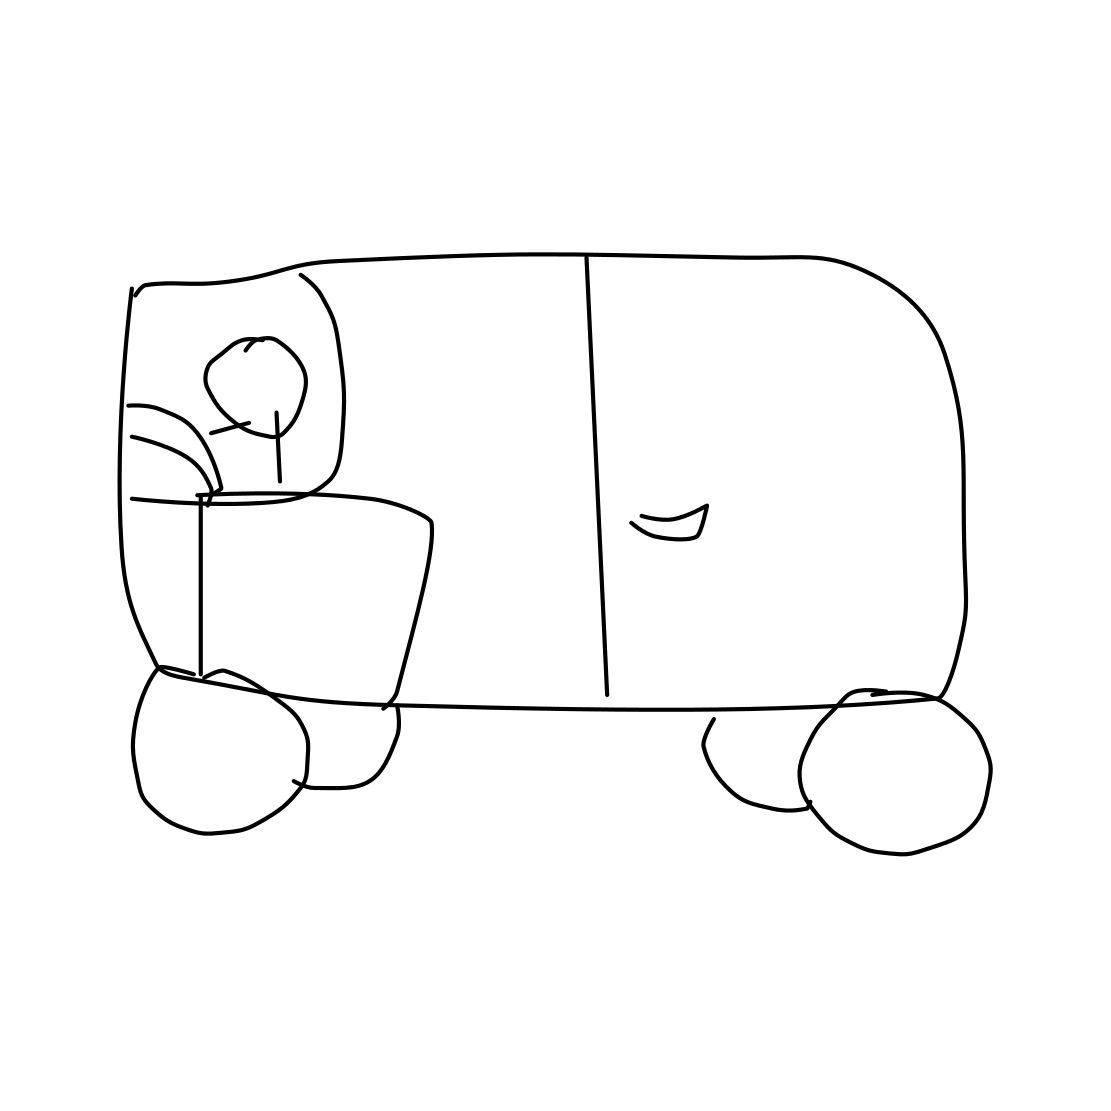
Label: van